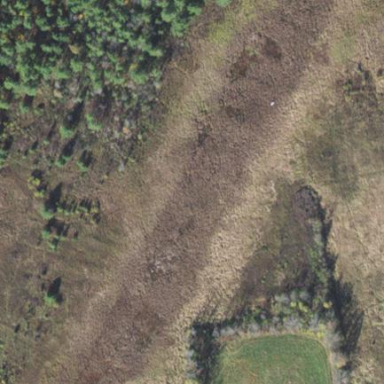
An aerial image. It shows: Marshy wetland area.